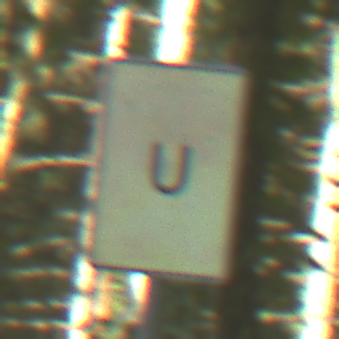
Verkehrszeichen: AnkuendigungOderFortsetzungUmleitungOhnePfeilsymbol
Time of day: MorningAfternoon
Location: Outdoor (Nature)
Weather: Clear
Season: NotSpecified
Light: Natural